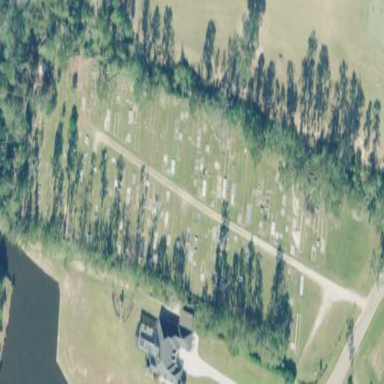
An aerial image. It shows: Cemetery.